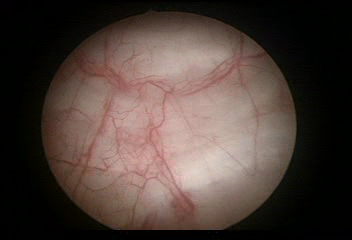
Modality: WLC
Class: Normal mucosa
Bladder cancer association: No